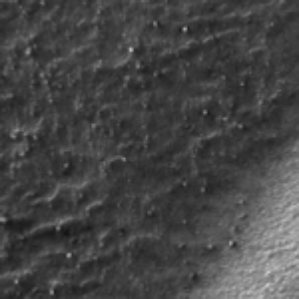
Label: frost